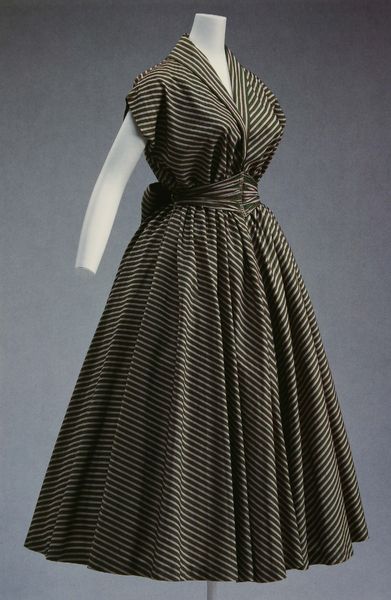
Titel: Tageskleid
Künstler: Claire McCardell
Standort: Kyoto (Japan)
Institution: Kyoto Costume Institute
Schlagwörter: weiß, grün, ausschnitt, grau, kleid, schwarz, gürtel, mode, rock, schleife, arm, falten, kragen, hals, kostüm, stoff, taille, japan, gestreift, streifen, robe, abendkleid, foto, fotografie, festlich, puppe, kurz, gebunden, tageskleid, gerafft, design, tailliert, v ausschnitt, ärmellos, petticoat, tellerrock